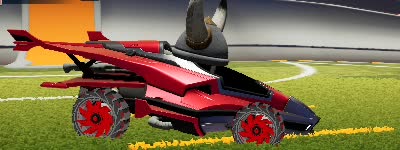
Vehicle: aftershock